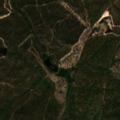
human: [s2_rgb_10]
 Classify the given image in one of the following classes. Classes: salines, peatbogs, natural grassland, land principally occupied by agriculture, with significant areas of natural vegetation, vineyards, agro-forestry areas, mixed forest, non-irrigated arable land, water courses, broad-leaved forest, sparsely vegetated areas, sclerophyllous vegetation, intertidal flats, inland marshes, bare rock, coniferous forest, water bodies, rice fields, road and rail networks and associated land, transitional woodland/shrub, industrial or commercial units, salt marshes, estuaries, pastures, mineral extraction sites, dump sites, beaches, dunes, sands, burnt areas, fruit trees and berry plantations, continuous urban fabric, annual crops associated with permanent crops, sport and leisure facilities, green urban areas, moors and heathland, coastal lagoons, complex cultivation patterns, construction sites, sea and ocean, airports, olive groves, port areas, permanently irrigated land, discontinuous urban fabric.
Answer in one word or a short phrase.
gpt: agro-forestry areas, broad-leaved forest